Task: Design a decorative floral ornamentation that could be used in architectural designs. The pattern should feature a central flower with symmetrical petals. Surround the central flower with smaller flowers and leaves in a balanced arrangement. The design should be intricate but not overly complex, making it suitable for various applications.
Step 1533:
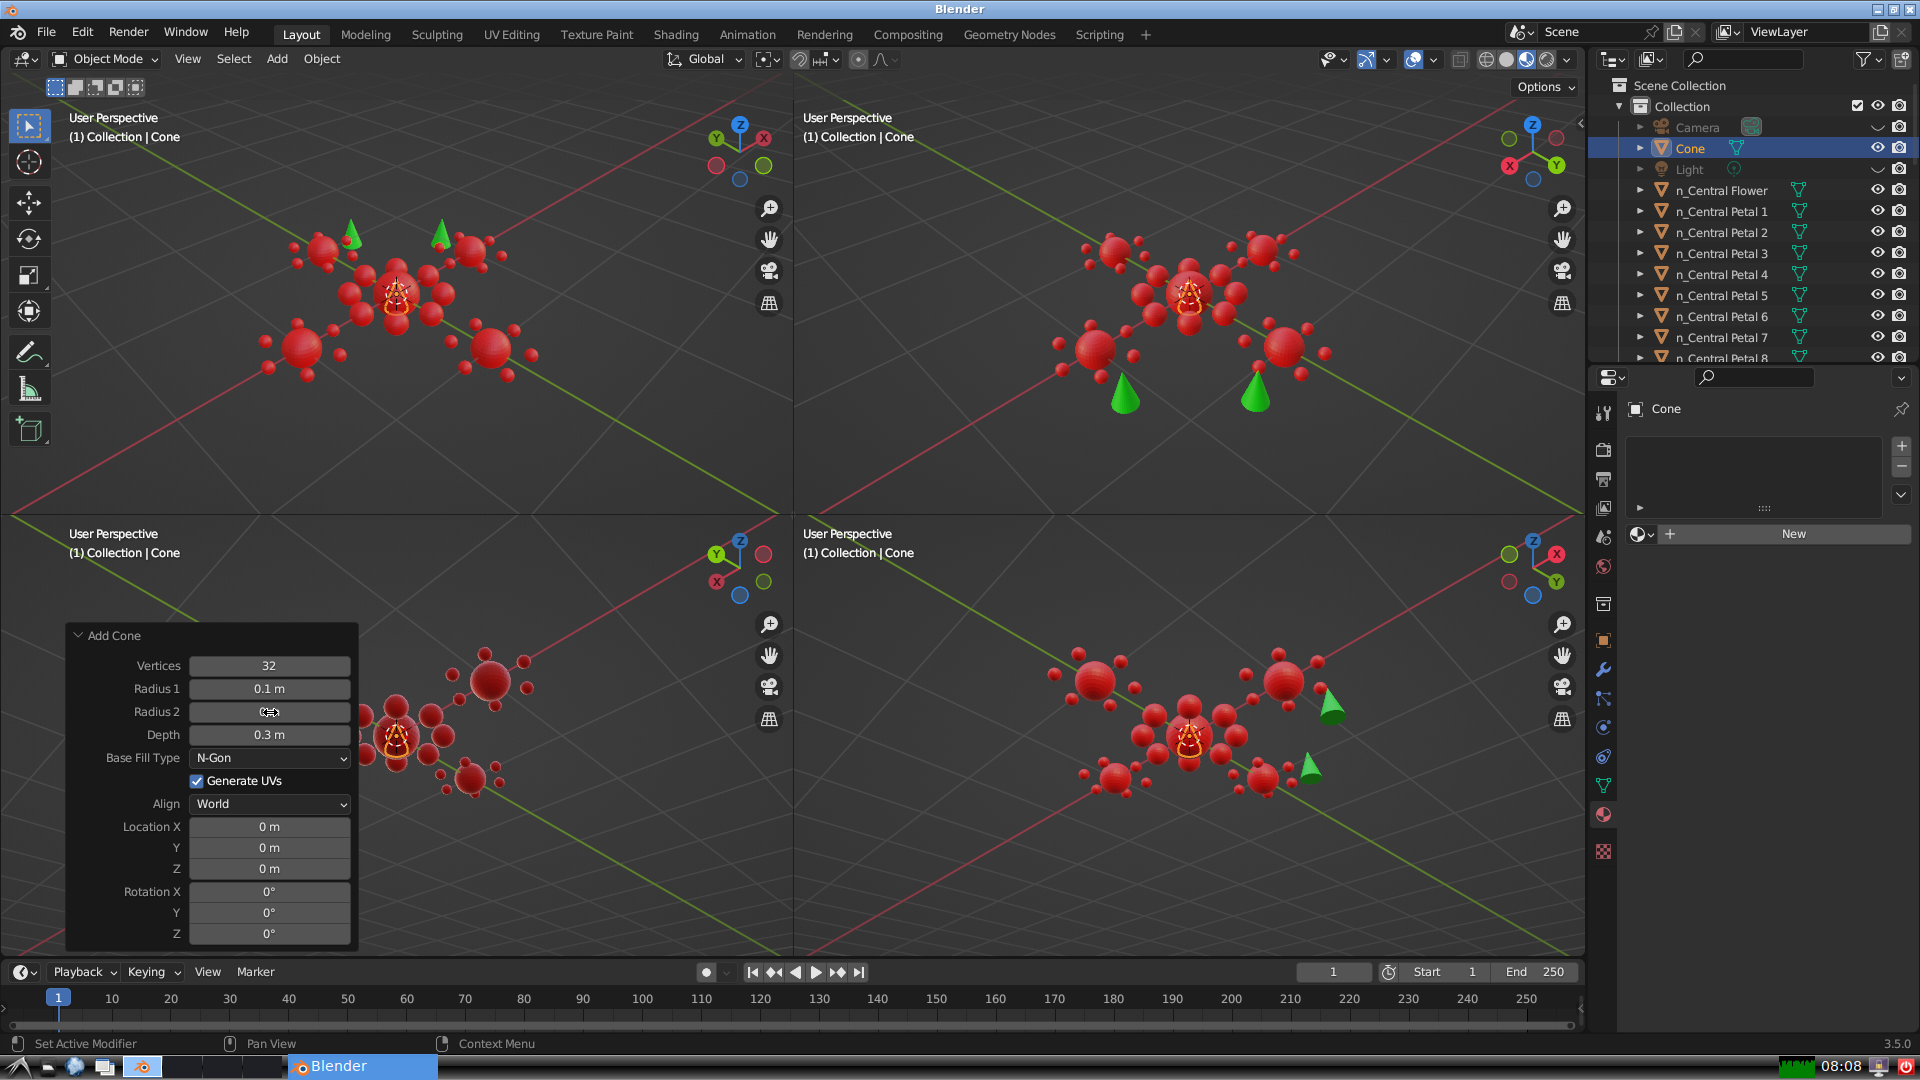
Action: click: no